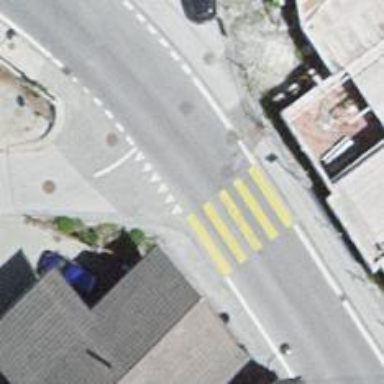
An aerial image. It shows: Marked crossing on the road.